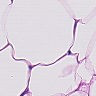
Metastatic tissue present: no